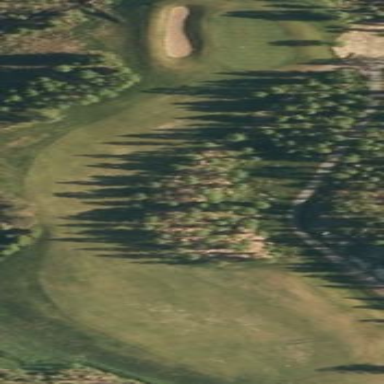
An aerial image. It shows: Area of rough grass used for golf.